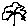
Label: tree